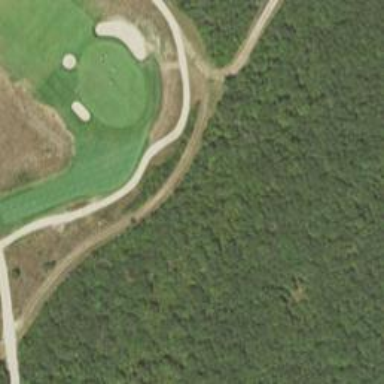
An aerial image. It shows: Pathway for golfing.